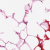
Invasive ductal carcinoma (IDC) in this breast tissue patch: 0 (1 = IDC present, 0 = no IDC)